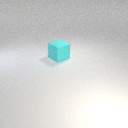
large cyan rubber cube